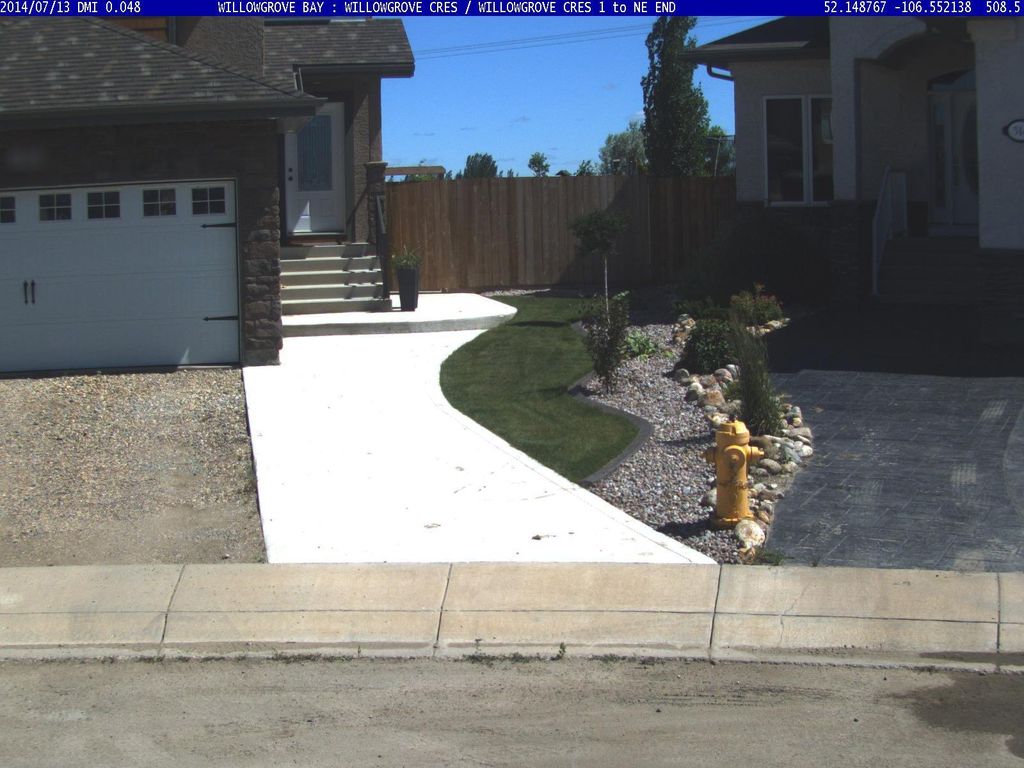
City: saskatoon